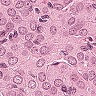
Metastatic tissue present: yes